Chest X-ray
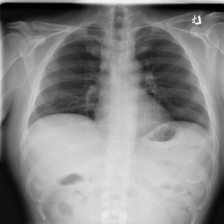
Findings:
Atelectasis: negative
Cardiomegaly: negative
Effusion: negative
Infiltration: negative
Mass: negative
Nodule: negative
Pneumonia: negative
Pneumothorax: negative
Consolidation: negative
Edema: negative
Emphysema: negative
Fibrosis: negative
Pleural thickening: positive
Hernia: negative